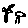
Label: bird